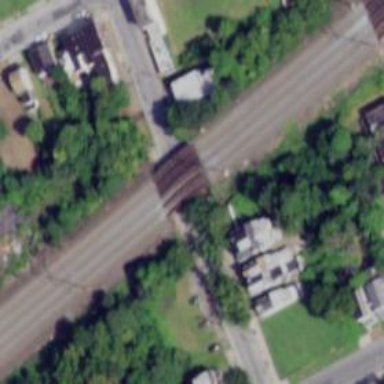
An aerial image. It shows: Railway bridge with electrified contact lines.